Field crop: maize
Growth stage: 1
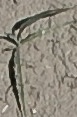
Species: sorghum